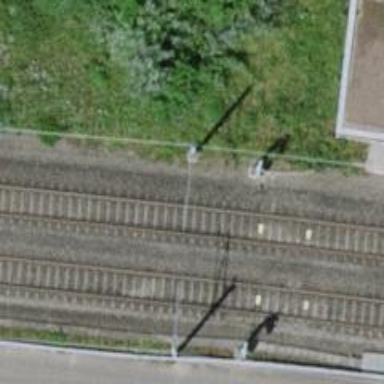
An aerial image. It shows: Railway signal.